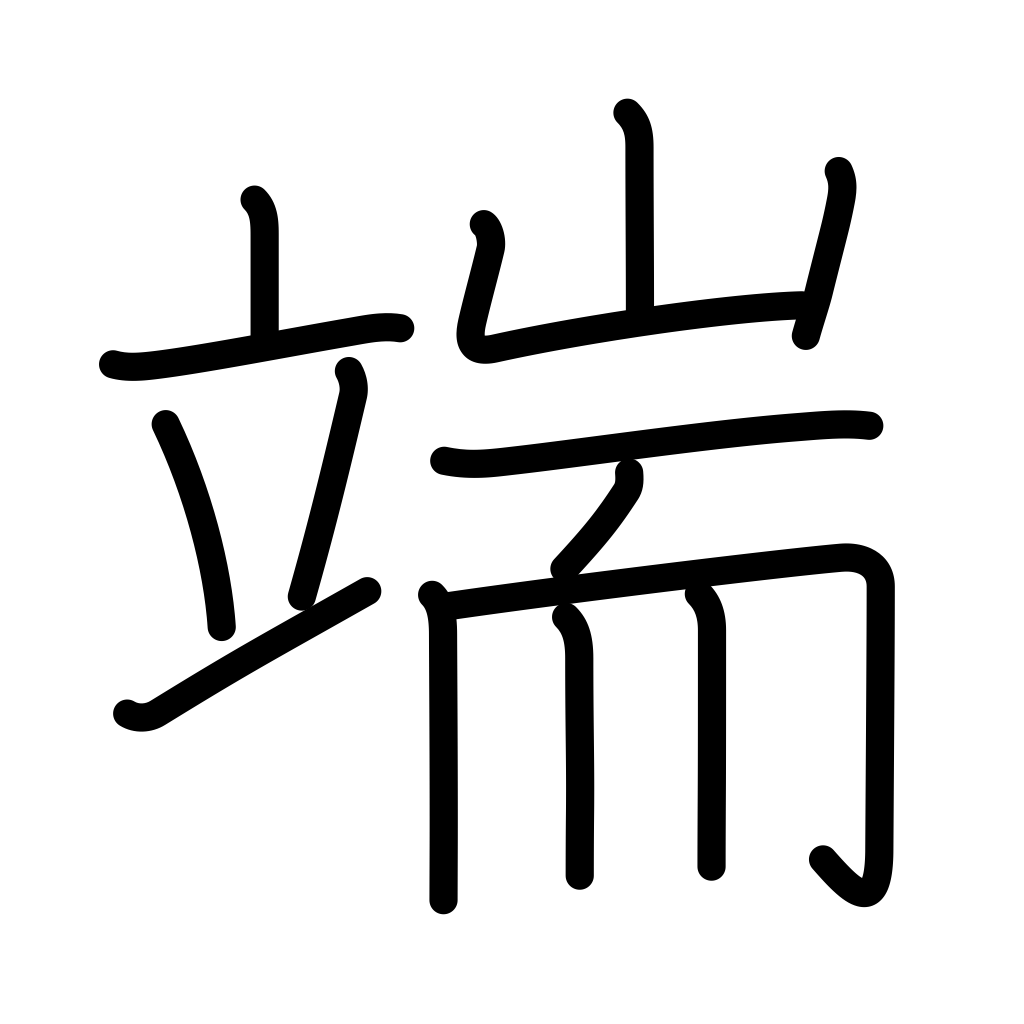
Meaning: edge, origin, end, point, border, verge, cape